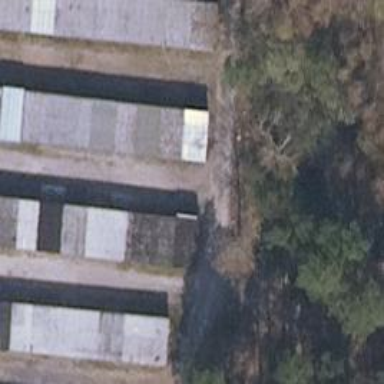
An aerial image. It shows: Abandoned historic power tower.